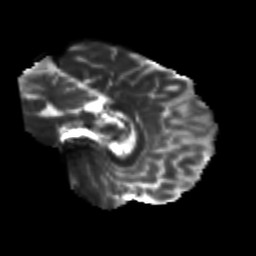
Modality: T2w
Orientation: sagittal
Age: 24
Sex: male
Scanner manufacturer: siemens
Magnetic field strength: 3 T
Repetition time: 3.5 s
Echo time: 0.125 s